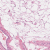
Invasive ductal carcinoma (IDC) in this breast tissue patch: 0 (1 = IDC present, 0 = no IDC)